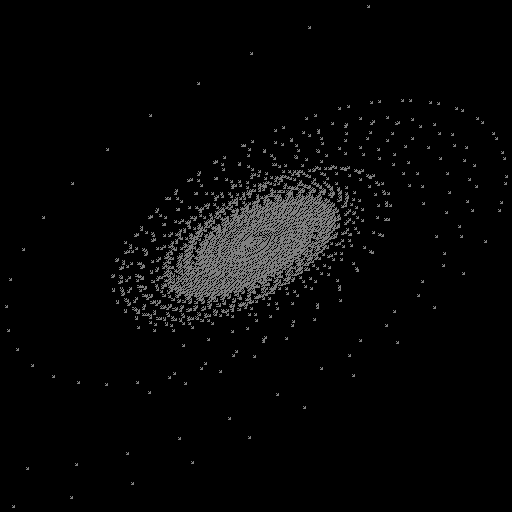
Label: octopuslegs